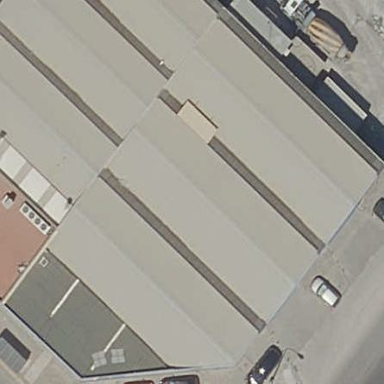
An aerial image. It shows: Industrial building.